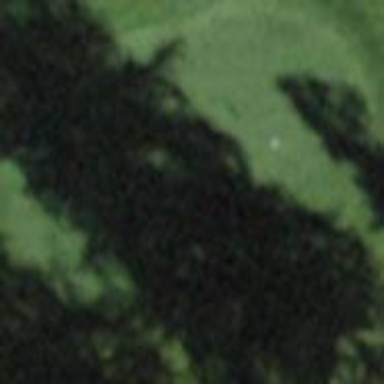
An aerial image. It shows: Golf green.